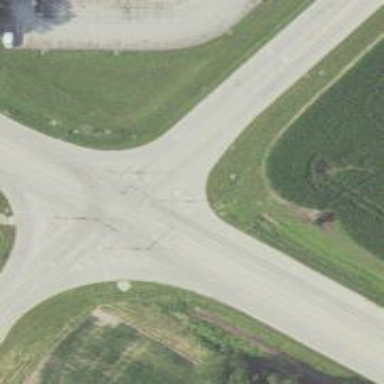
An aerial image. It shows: Trunk link road with asphalt surface.